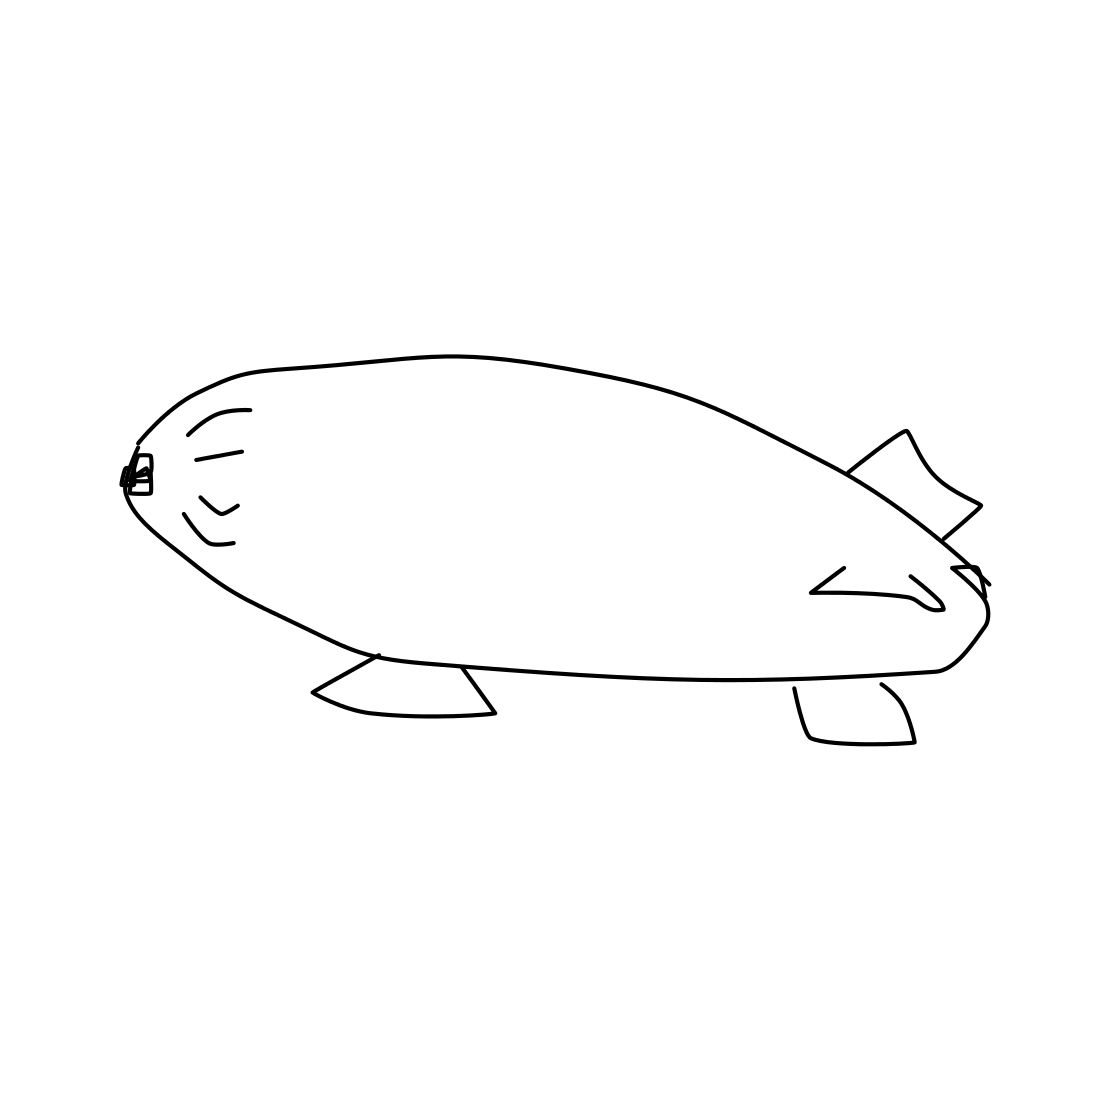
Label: blimp